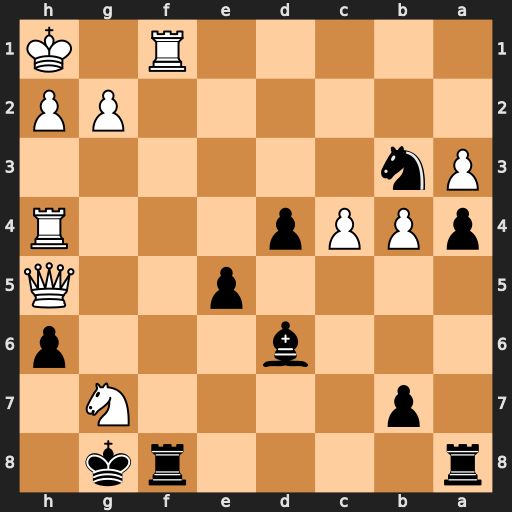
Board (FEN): r4rk1/1p4N1/3b3p/4p2Q/pPPp3R/Pn6/6PP/5R1K
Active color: b
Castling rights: -
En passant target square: -
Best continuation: Rxf1#